Question: I want to make an activity that contains a viewpager and listview below it which you can scroll them both .. like these apps ... anyone can help

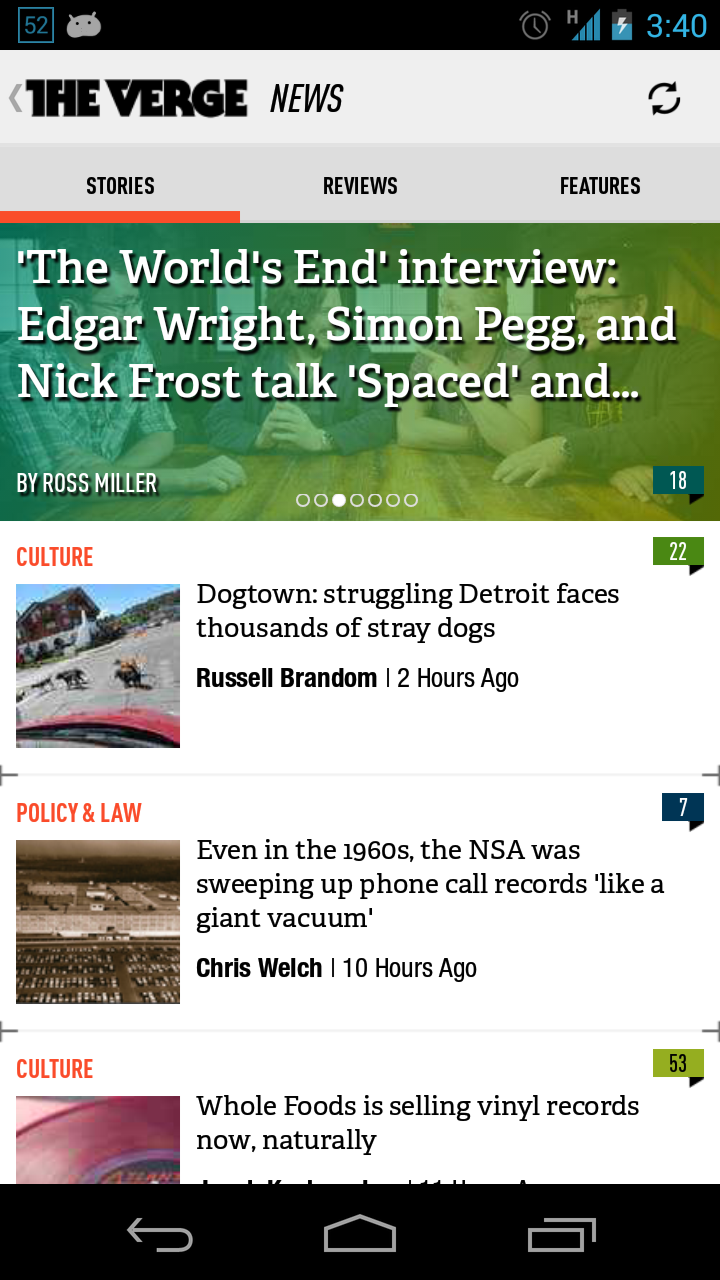
Answer: Well I could do it with some way by measuring the height of the listView and adding the listview and the view pager into scroll view here's the sample I've made
'''
public class MainActivity extends Activity {
@Override
public void onCreate(Bundle savedInstanceState) {
super.onCreate(savedInstanceState);
setContentView(R.layout.list);
ViewPager myPager = (ViewPager) findViewById(R.id.myfivepanelpager);
ViewPagerAdapter adapter = new ViewPagerAdapter(this, imageArra);
myPager.setAdapter(adapter);
myPager.setCurrentItem(0);
myPager.setOnTouchListener(new OnTouchListener() {
@Override
public boolean onTouch(View v, MotionEvent event) {
PointF downP = new PointF();
PointF curP = new PointF();
int act = event.getAction();
if (act == MotionEvent.ACTION_DOWN
|| act == MotionEvent.ACTION_MOVE
|| act == MotionEvent.ACTION_UP) {
((ViewGroup) v).requestDisallowInterceptTouchEvent(true);
if (downP.x == curP.x && downP.y == curP.y) {
return false;
}
}
return false;
}
});
Aadpater aa = new Aadpater(this, text);
final ListView ll = (ListView) findViewById(R.id.listView);
ll.setAdapter(aa);
Utility.setListViewHeightBasedOnChildren(ll);
}
private int imageArra[] = { R.drawable.about_logo, R.drawable.ic_launcher,
R.drawable.nagy_cv, R.drawable.rewrew };
private String text[] = { "one", "two", "three", "four", " five", "six",
"seven", "eight", "one", "two", "three", "four", " five", "six",
"seven", "eight", "one", "two", "three", "four", " five", "six",
"seven", "eight", "one", "two", "three", "four", " five", "six",
"seven", "eight", "one", "two", "three", "four", " five", "six",
"seven", "eight" };
}
'''
and here's how I measure the listView height
'''
public class Utility {
public static void setListViewHeightBasedOnChildren(ListView listView) {
ListAdapter listAdapter = listView.getAdapter();
if (listAdapter == null) {
// pre-condition
return;
}
int totalHeight = 0;
int desiredWidth = MeasureSpec.makeMeasureSpec(listView.getWidth(),
MeasureSpec.UNSPECIFIED);
for (int i = 0; i < listAdapter.getCount(); i++) {
View listItem = listAdapter.getView(i, null, listView);
listItem.measure(desiredWidth, 0);
totalHeight += listItem.getMeasuredHeight();
}
ViewGroup.LayoutParams params = listView.getLayoutParams();
params.height = totalHeight + (listView.getDividerHeight() * (listAdapter.getCount() - 1));
listView.setLayoutParams(params);
listView.requestLayout();
}
}
'''
and here's my layout
'''
<?xml version="1.0" encoding="utf-8"?>
<ScrollView xmlns:android="http://schemas.android.com/apk/res/android"
android:layout_width="match_parent"
android:layout_height="wrap_content" >
<LinearLayout
android:layout_width="match_parent"
android:layout_height="wrap_content"
android:orientation="vertical" >
<android.support.v4.view.ViewPager
android:id="@+id/myfivepanelpager"
android:layout_width="fill_parent"
android:layout_height="300dp" />
<ListView
android:id="@+id/listView"
android:layout_width="match_parent"
android:layout_height="0dp" >
</ListView>
</LinearLayout>
</ScrollView>
'''